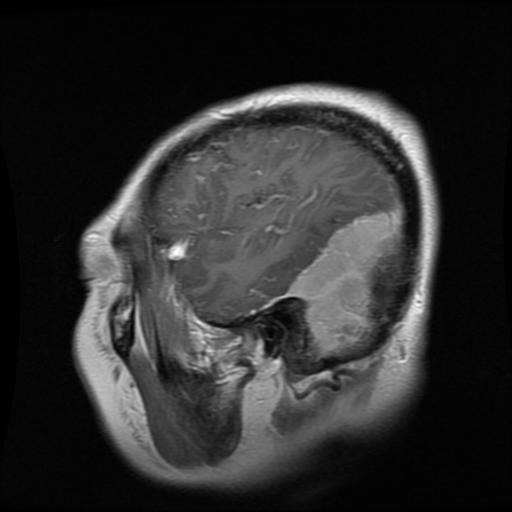
Label: meningioma